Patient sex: M
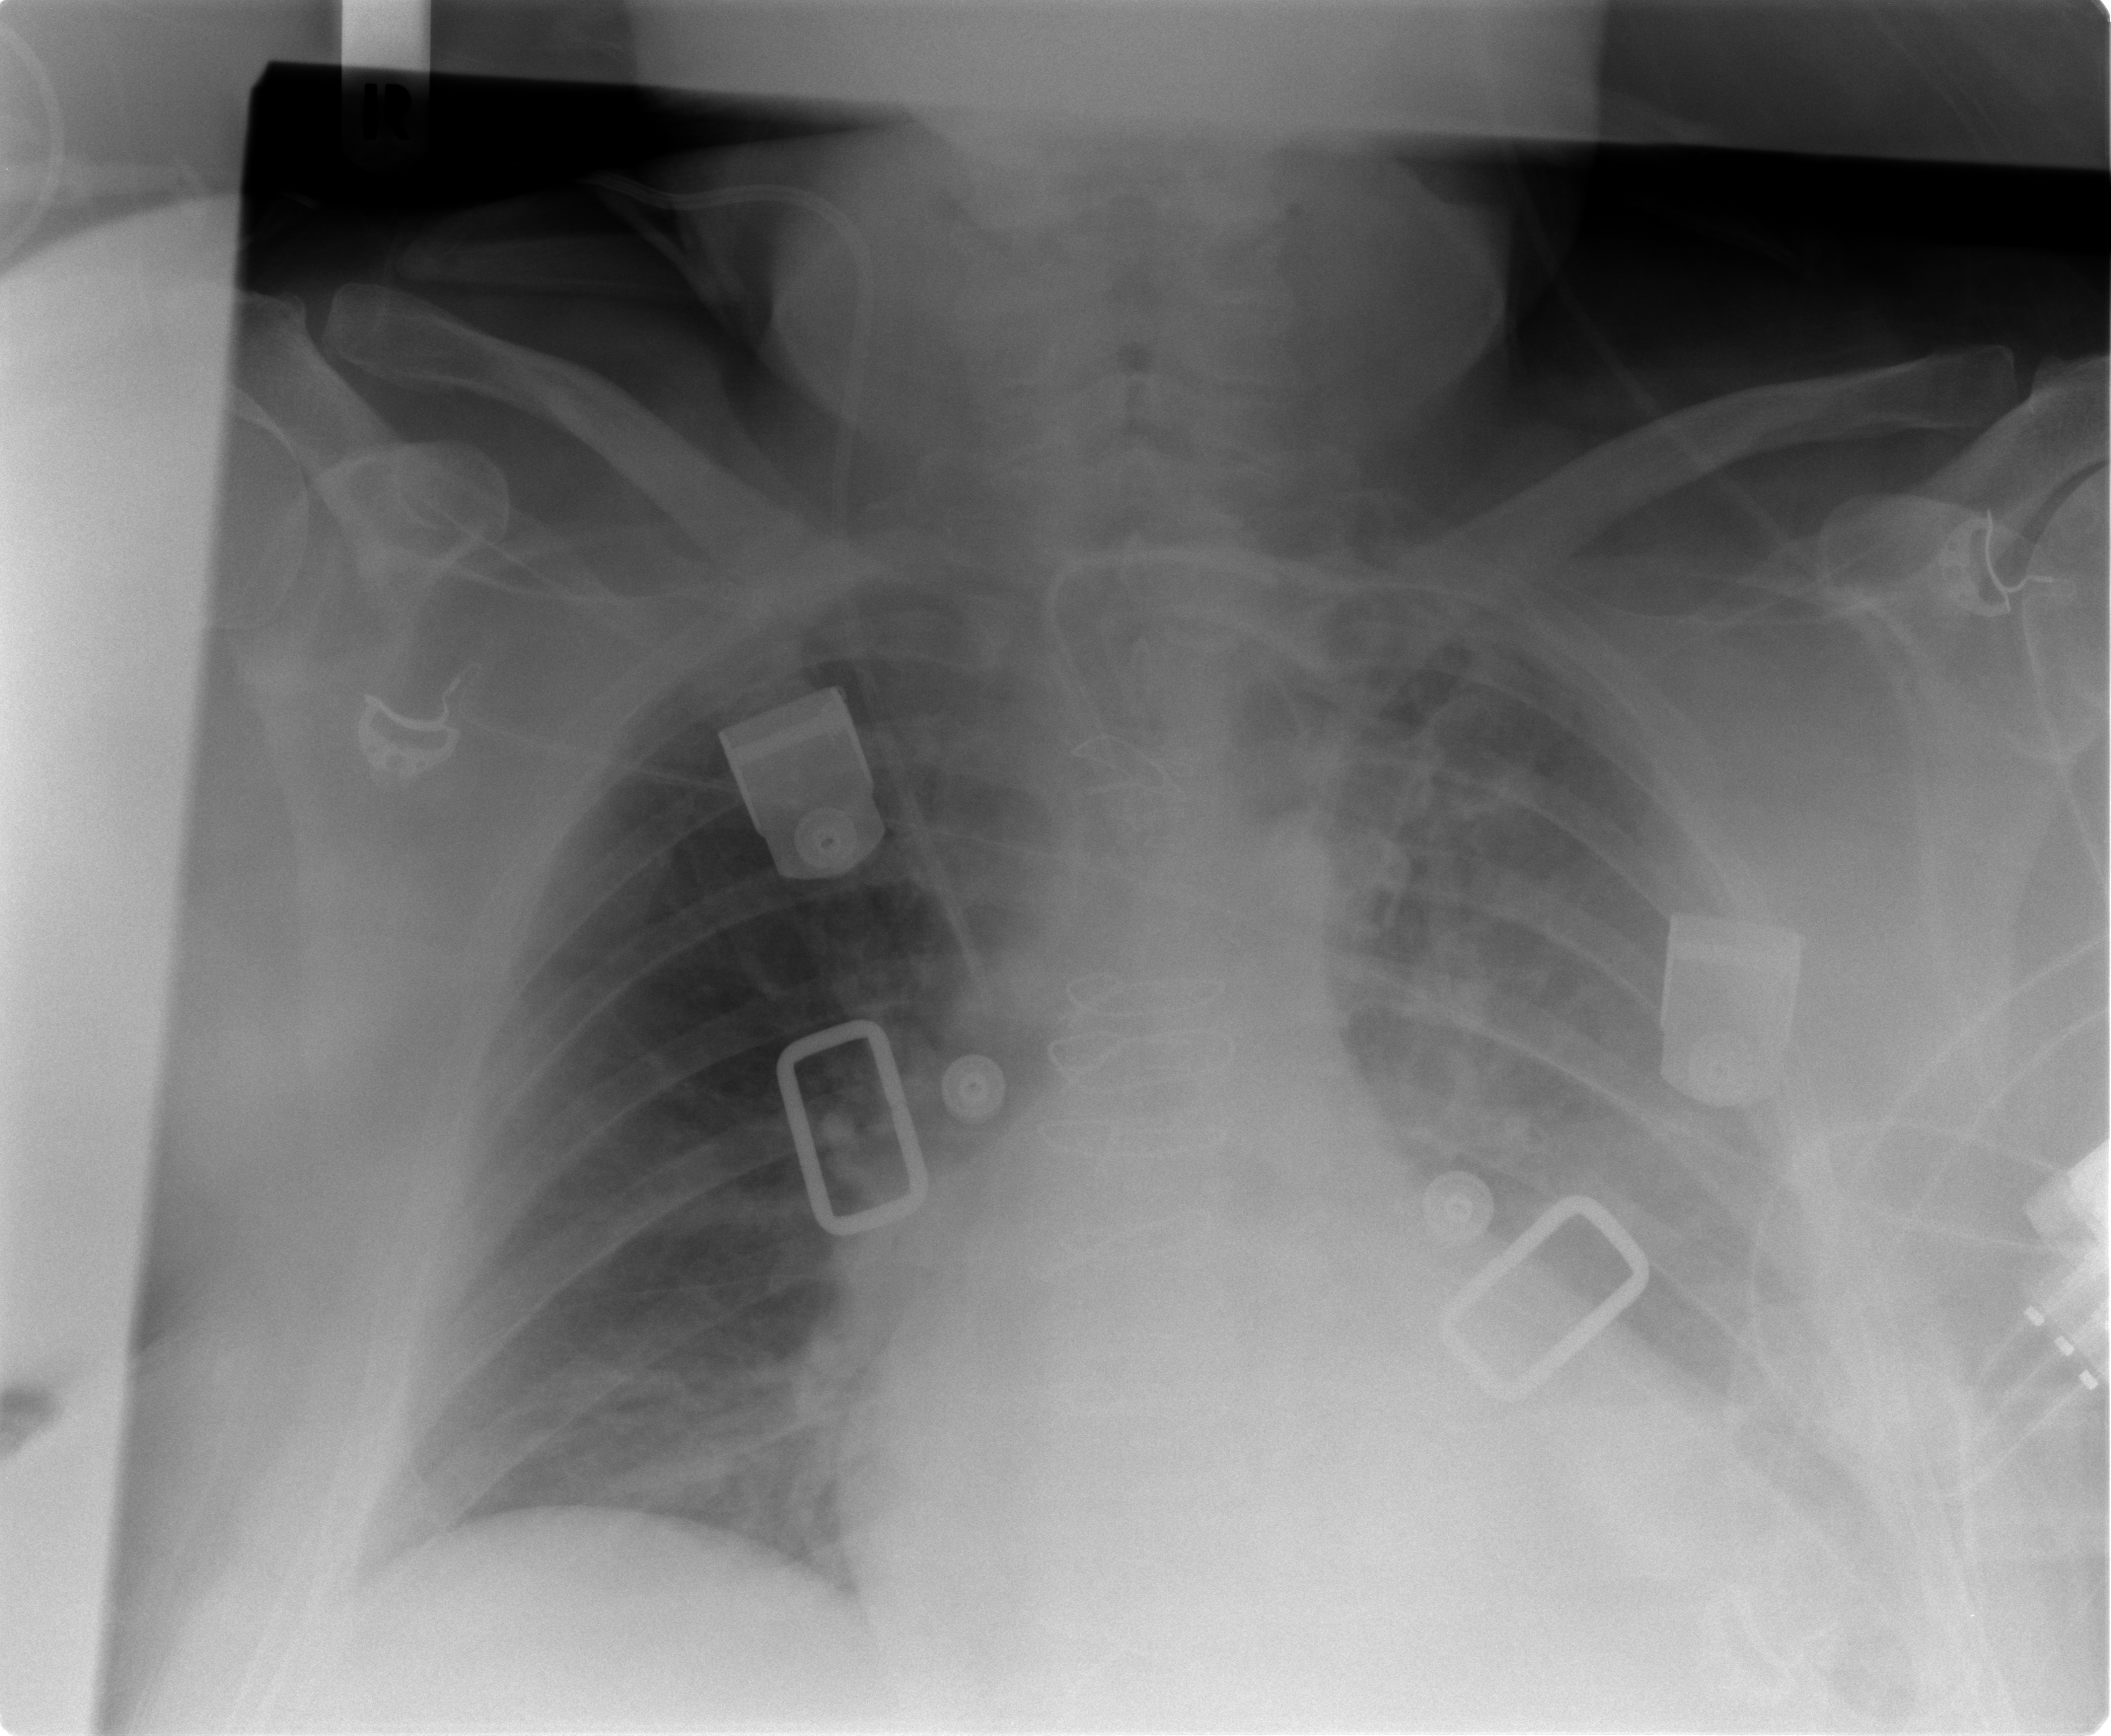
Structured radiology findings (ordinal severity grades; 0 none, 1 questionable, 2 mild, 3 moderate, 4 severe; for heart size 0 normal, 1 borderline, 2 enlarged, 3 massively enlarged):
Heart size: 2
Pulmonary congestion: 2
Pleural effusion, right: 0
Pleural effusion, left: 2
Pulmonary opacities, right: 1
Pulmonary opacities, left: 1
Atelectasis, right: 2
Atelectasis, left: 3